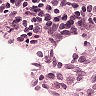
Metastatic tissue present: no